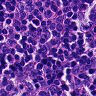
Metastatic tissue present: no